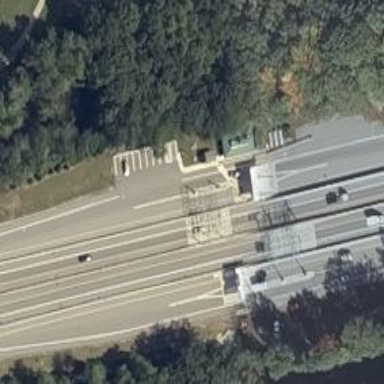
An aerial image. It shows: Toll gantry on the road.